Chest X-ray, PA view. Patient: 39 years old, sex M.
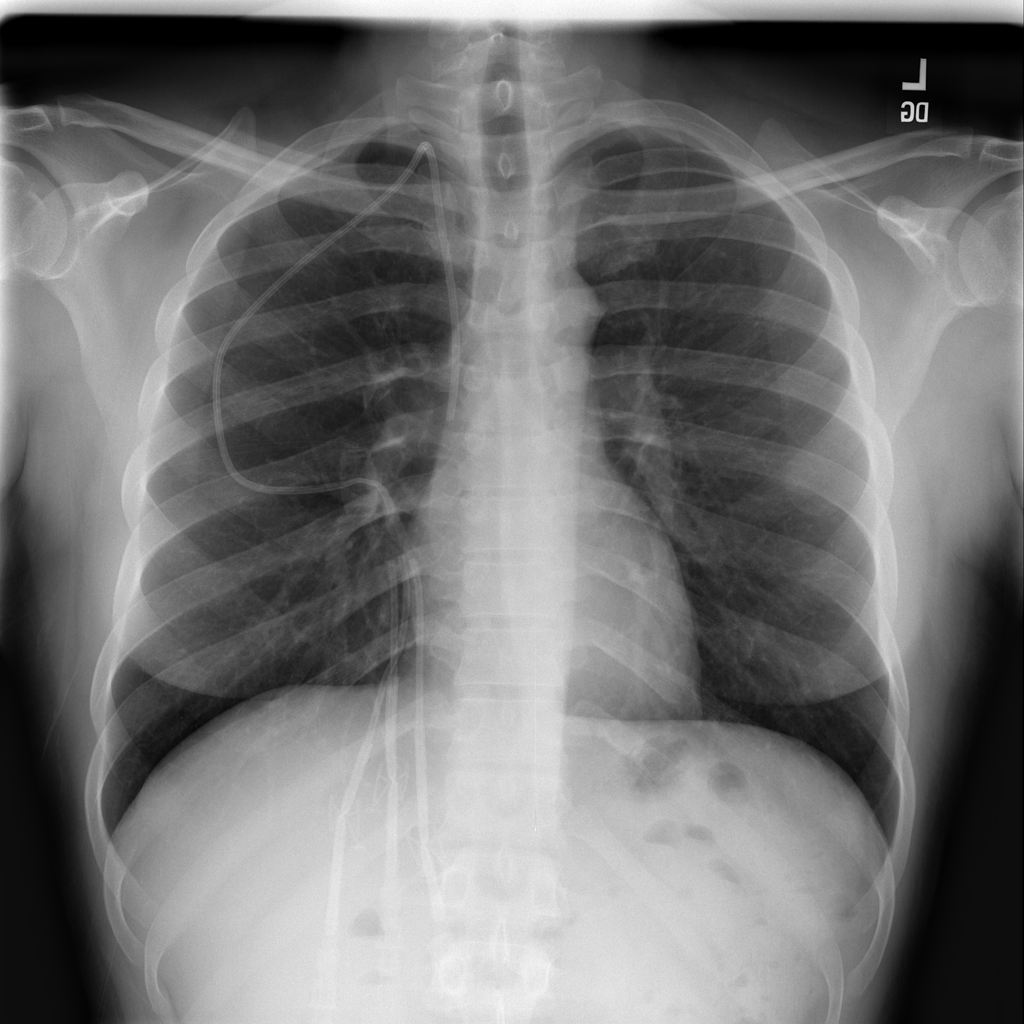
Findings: No Finding